Question: I'm trying to write the following method:
'''
public async Task<string> GetJson(string url,
Dictionary<string,string> parameters = null){
// parameters?
if (parameters != null) {
if (parameters.Count > 0) {
url += "?";
foreach(var key in parameters.Keys){
// add parameter to url
url += String.Format("{0}={1}", key, parameters[key]);
// more parameters?
if(!parameters.Keys.Last ().Equals(key)){
url += "&";
}
}
}
}
// send request
var uri = new Uri(url);
var req = new HttpClient();
Task<string> getJsonTask = req.GetStringAsync(uri);
// EXCEPTION : 'Cannot await on Task<string>'
return await getJsonTask;
}
'''
I get an error at compilation time. I don't think the problem is the syntax. I think is a dependencies issue. My references are:

I added them using Nuget. Any ideas about what could be the issue?
Thanks in advance.
Suggested by Selman22:
'''
public async Task<string> GetJson(string url, Dictionary<string,string> parameters = null){
// ...
return await req.GetStringAsync(uri); // Same exception
}
'''
Suggested by Kenneth:
'''
public Task<string> GetJson(string url, Dictionary<string,string> parameters = null){
// ...
return req.GetStringAsync(uri); // no problems here
}
// Later when trying to invoke GetJson
public async Task<List<Station>> GetStations(){
var url = String.Format(
"?{0}_id{1}&_render=json",
DublinBikeDataProvider.BASE_URL,
DublinBikeDataProvider.STATIONS
);
var json = await this._httpClient.GetJson(url); // same exception
return this.ParseStations(json);
}
'''
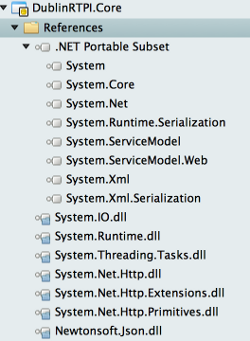
Answer: Ensure that you have installed the 'Microsoft.Bcl.Async' NuGet library. If you change your PCL target platforms, you should uninstall all NuGet packages and re-install them.